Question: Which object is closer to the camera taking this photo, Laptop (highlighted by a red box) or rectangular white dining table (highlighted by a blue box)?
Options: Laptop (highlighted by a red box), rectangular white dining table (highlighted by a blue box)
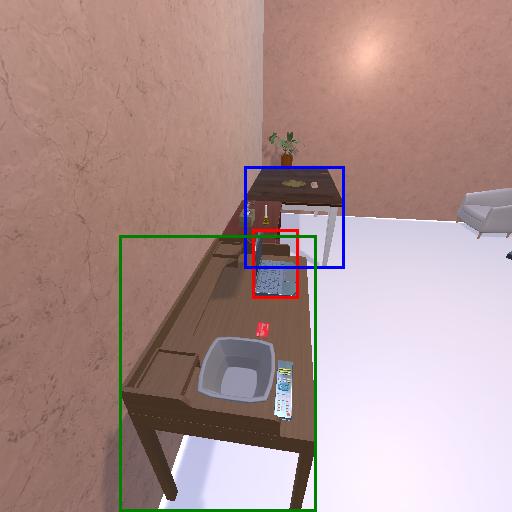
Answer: Laptop (highlighted by a red box)